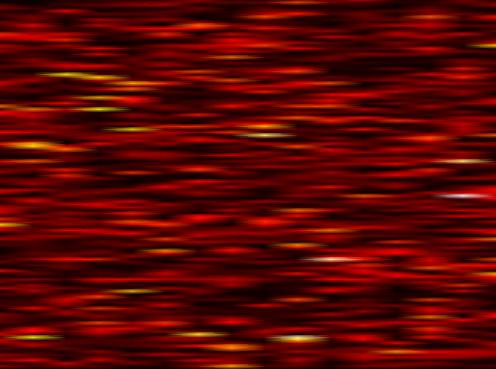
Label: OFDM